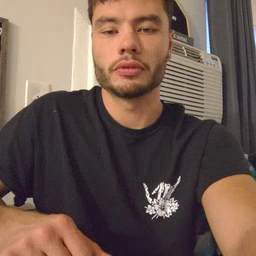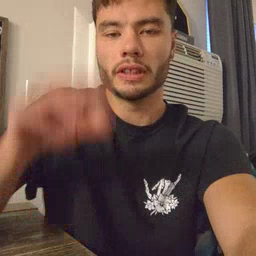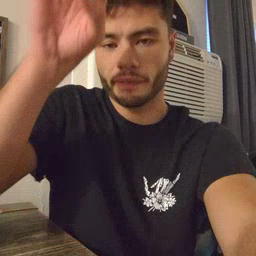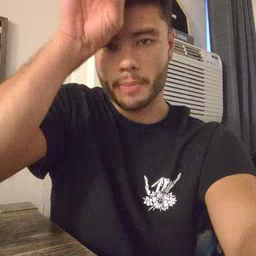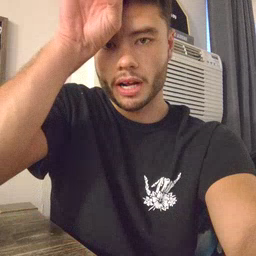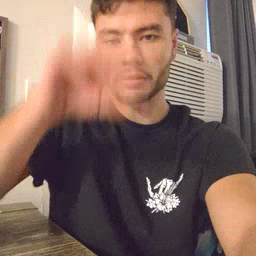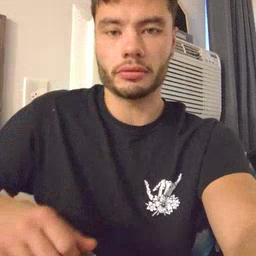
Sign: fireman